Field crop: maize
Growth stage: 1
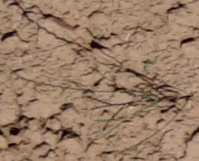
Species: lolium